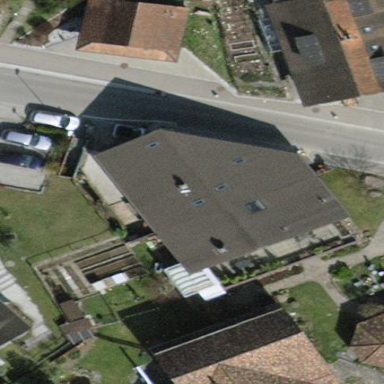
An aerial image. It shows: Terrace building.